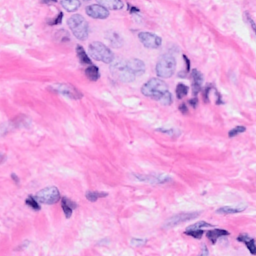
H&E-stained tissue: Breast